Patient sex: M
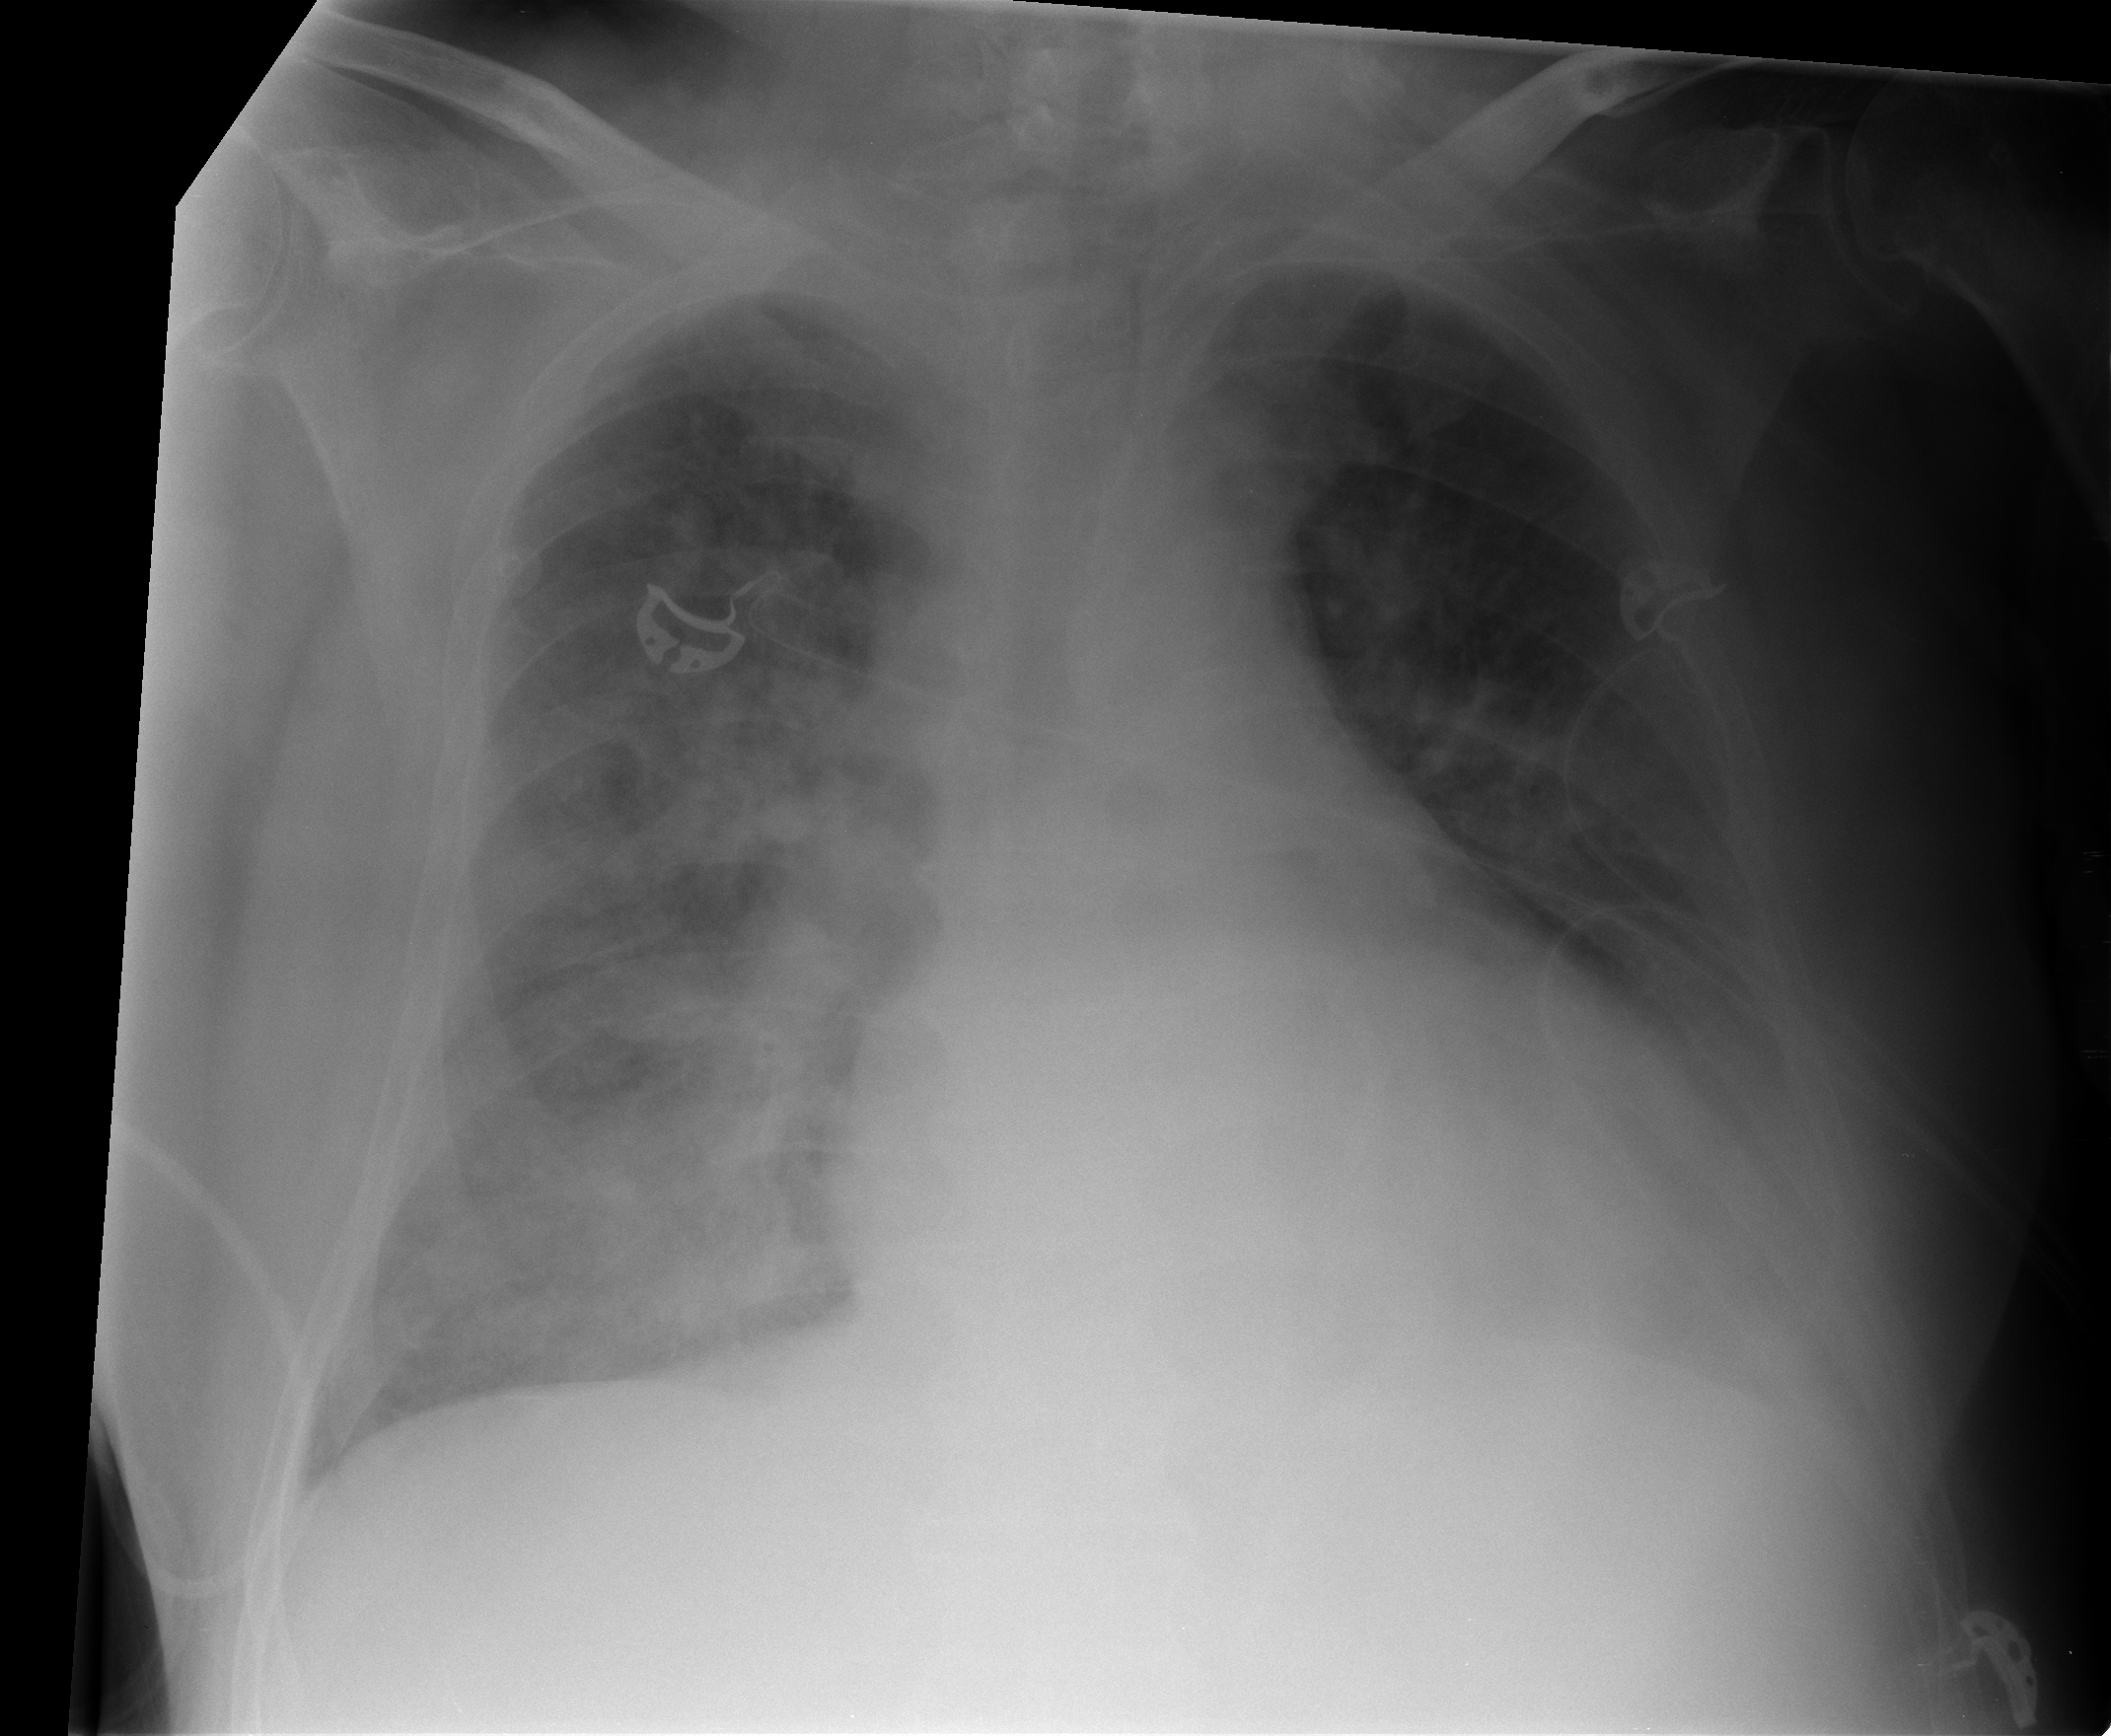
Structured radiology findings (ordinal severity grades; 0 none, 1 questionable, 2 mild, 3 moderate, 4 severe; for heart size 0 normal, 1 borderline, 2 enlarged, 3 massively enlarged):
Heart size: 2
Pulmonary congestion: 2
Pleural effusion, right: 1
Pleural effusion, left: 2
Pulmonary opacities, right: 3
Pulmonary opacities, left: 1
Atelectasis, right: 0
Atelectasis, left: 0